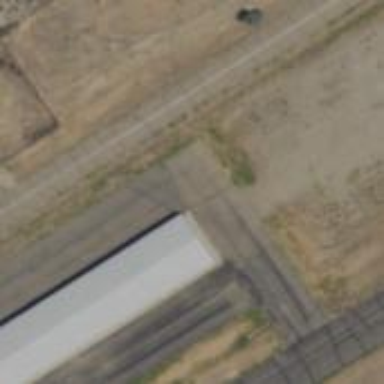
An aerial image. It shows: Image of taxiway at airport.